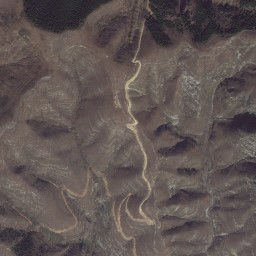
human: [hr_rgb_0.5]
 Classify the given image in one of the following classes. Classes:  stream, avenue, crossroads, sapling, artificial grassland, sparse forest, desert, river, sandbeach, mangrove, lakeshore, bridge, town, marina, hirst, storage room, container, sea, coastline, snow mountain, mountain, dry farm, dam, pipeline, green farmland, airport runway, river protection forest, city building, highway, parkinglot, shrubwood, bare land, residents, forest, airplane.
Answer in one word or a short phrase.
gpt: mountain